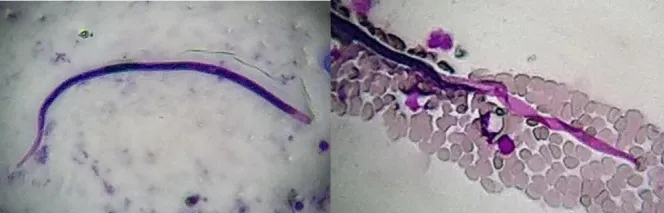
Sheathed Mf observed in slit-skin smear from ear lobule stained using the Ziehl-Neelsen method with 5 % sulphuric acid as a decolourizer (magnification, 10x).
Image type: pathology (acid_fast)